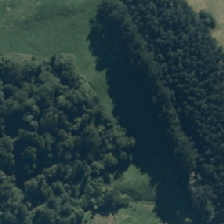
Land cover: indigenous_forest